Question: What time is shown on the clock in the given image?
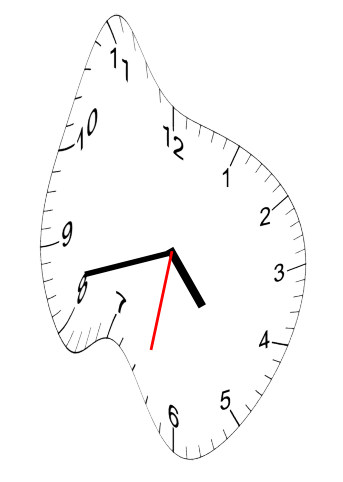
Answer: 04:42:32